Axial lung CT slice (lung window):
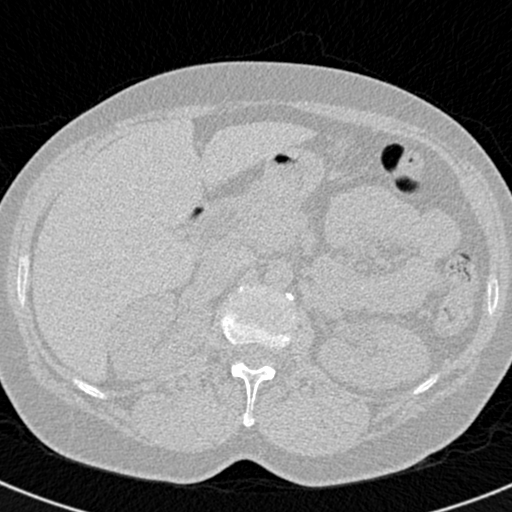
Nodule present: no